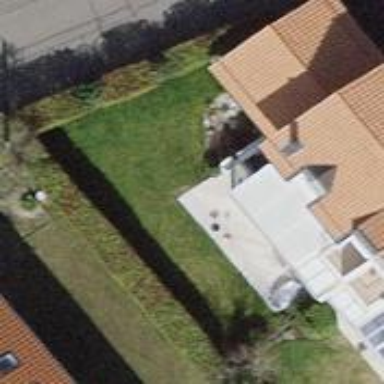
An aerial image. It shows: Garden enclosed by fence.